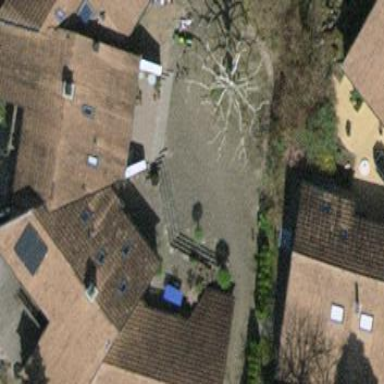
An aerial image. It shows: Terrace building.